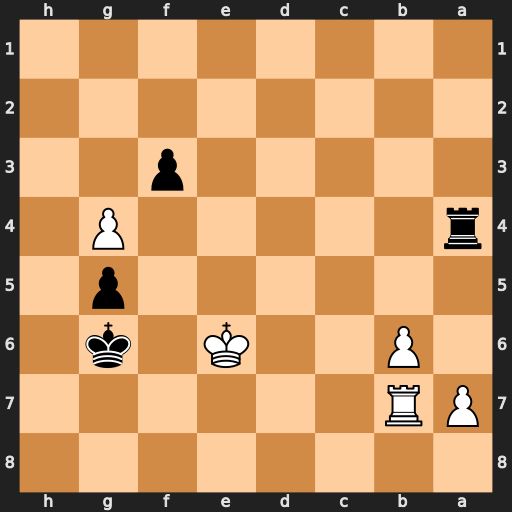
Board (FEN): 8/PR6/1P2K1k1/6p1/r5P1/5p2/8/8
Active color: b
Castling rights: -
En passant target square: -
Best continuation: f2 Rf7 Re4+ Kd7 Kxf7